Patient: sex F, age 71
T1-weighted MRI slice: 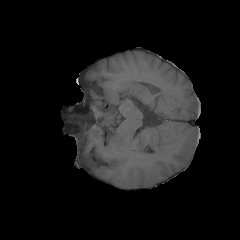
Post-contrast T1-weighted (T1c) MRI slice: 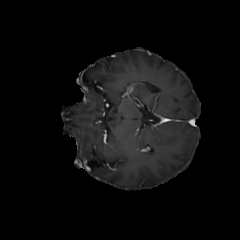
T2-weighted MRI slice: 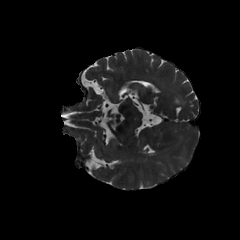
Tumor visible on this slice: no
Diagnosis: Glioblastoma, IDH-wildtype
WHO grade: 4